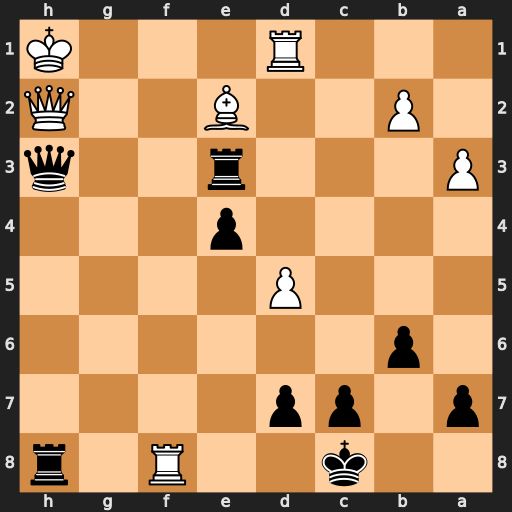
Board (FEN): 2k2R1r/p1pp4/1p6/3P4/4p3/P3r2q/1P2B2Q/3R3K
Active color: b
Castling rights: -
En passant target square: -
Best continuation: Rxf8 Qxh3 Rxh3+